Aerial crown-view tile of a tropical tree (Barro Colorado Island, Panama), acquired 20250217:
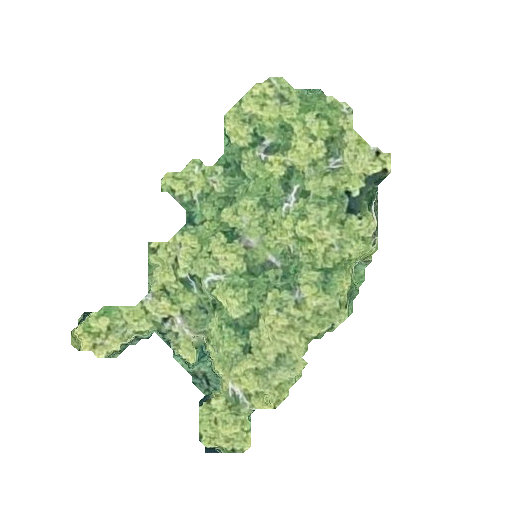
Species: Poulsenia armata
GBIF accepted scientific name: Poulsenia armata
Crown area: 85.998 m²